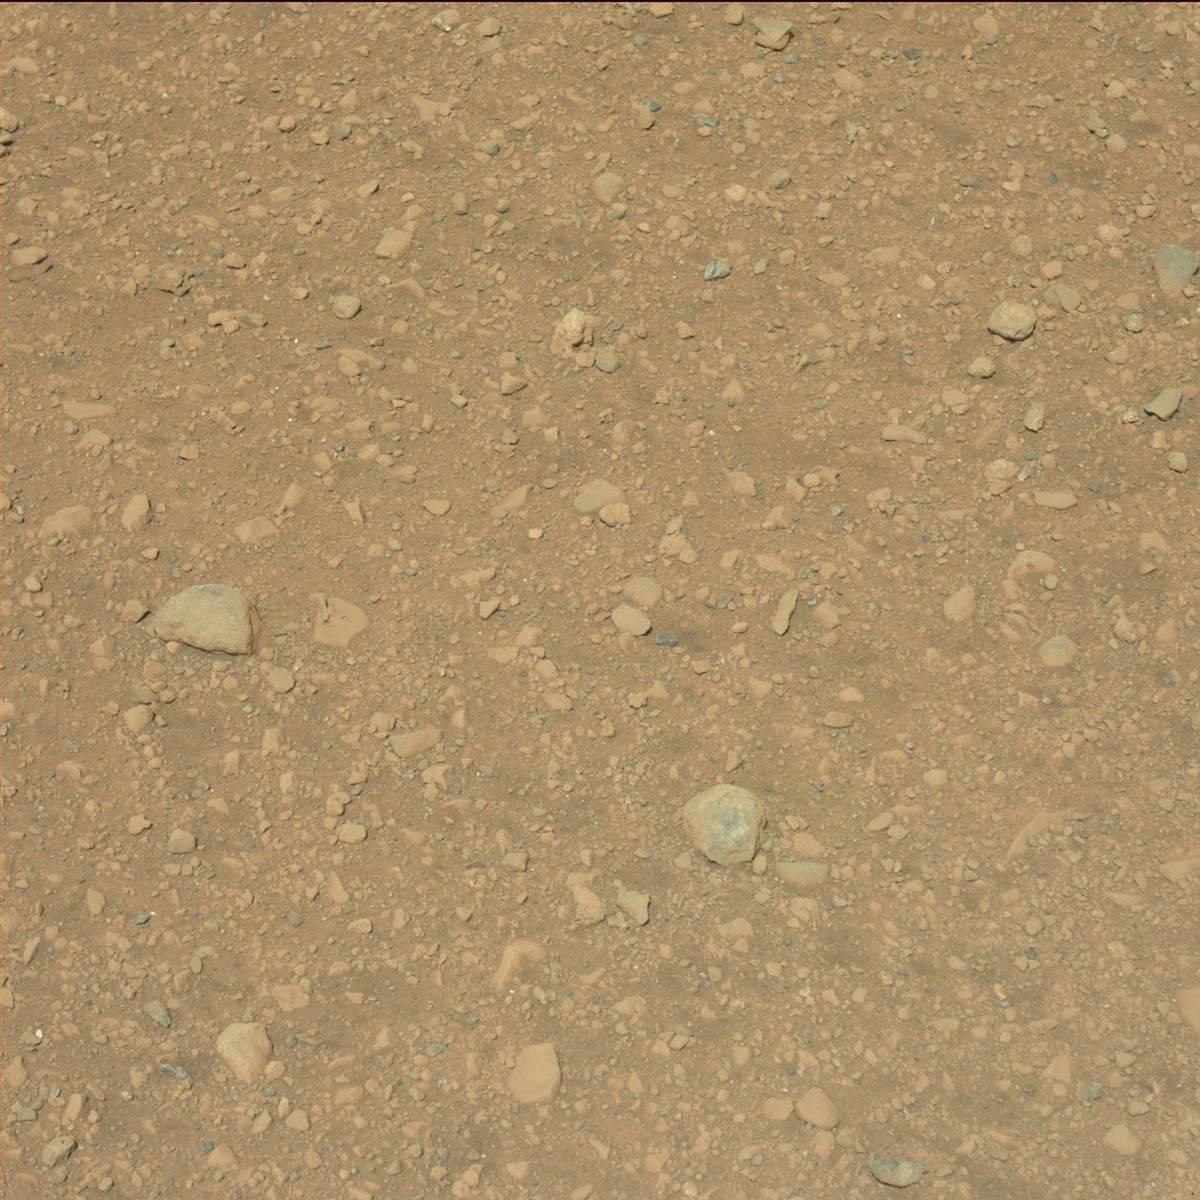
Terrain classes present: Bedrock, Rock, Sand / Soil